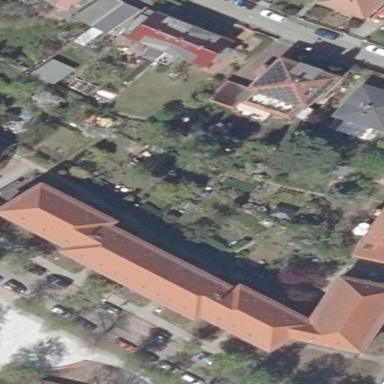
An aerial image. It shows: Historic building with apartments. It has hipped roof made of red roof tiles.